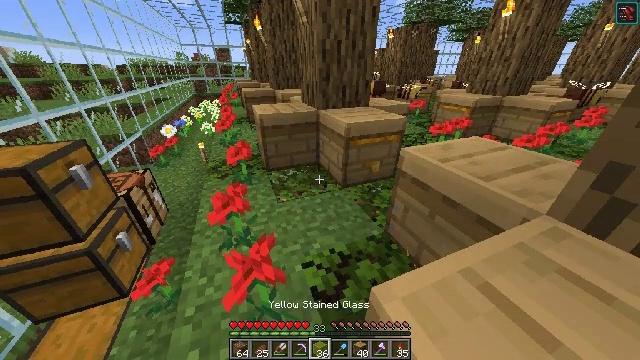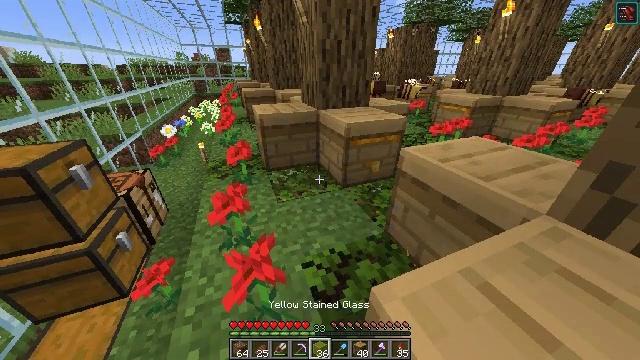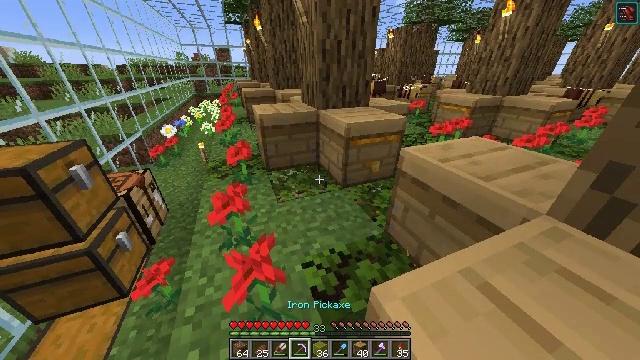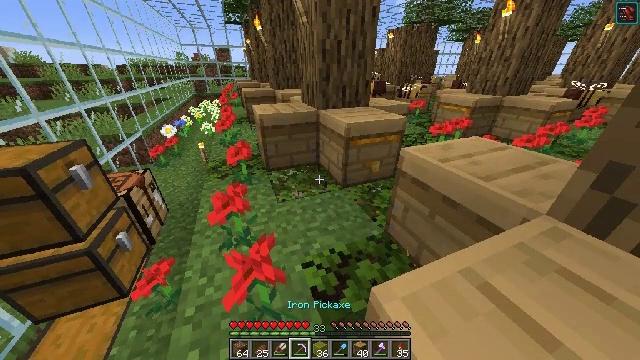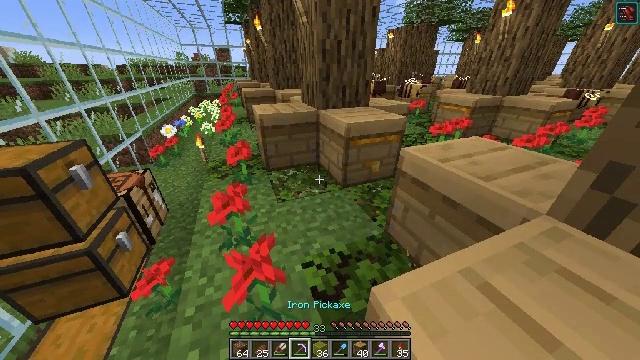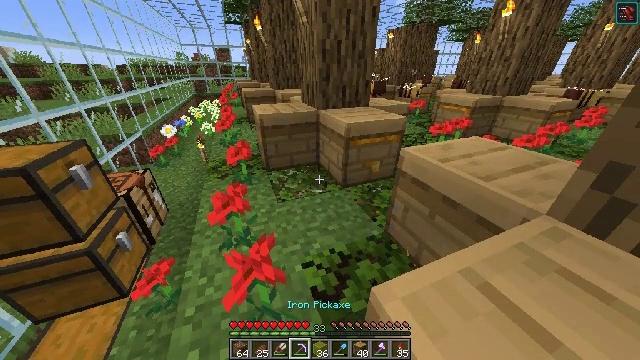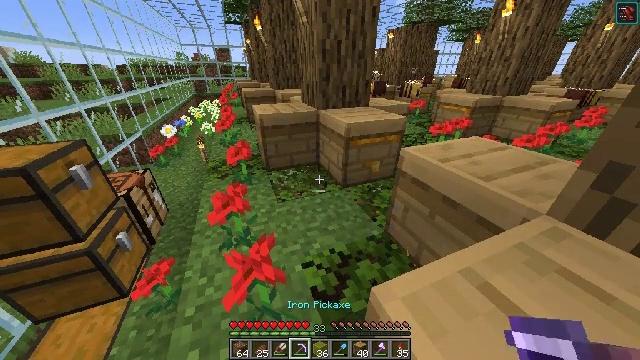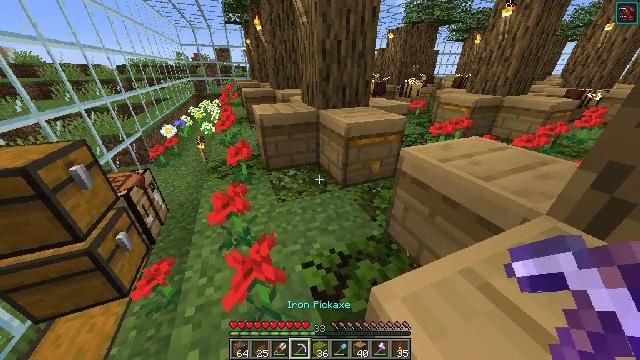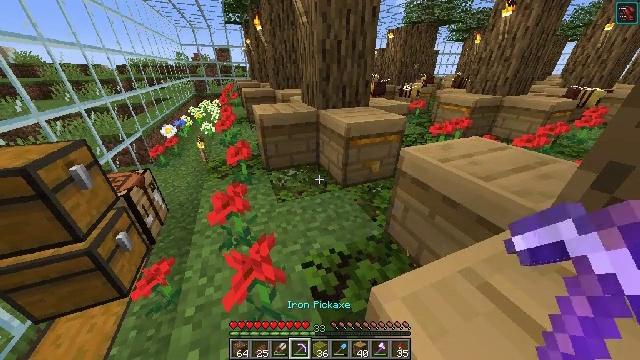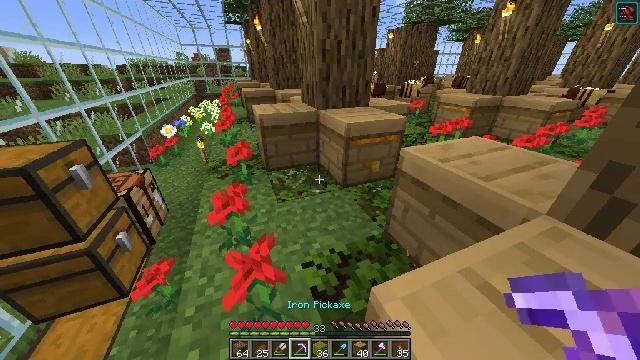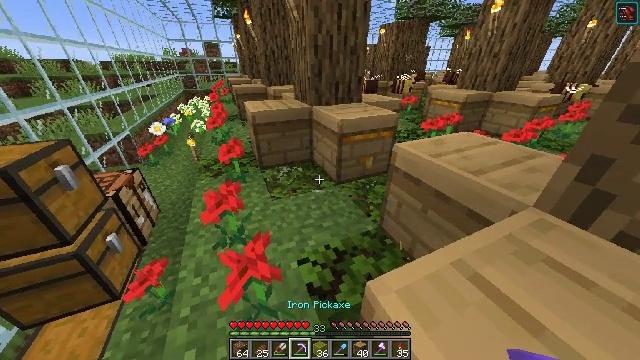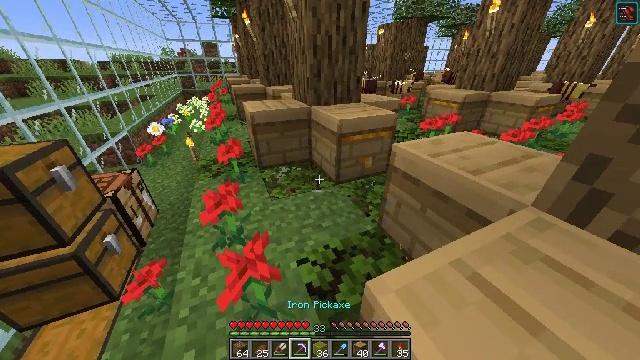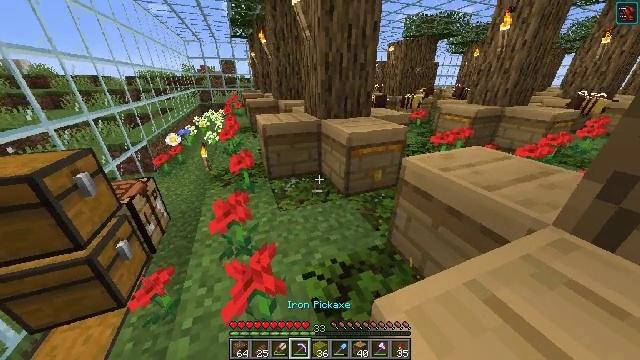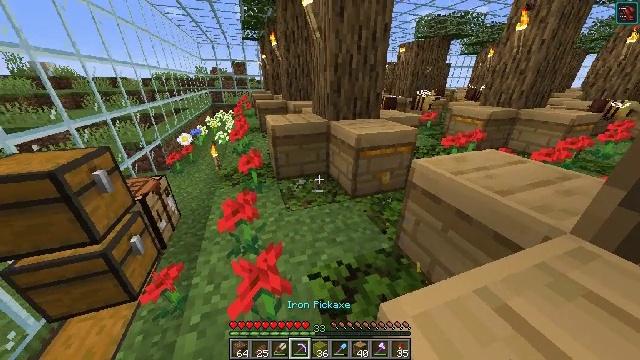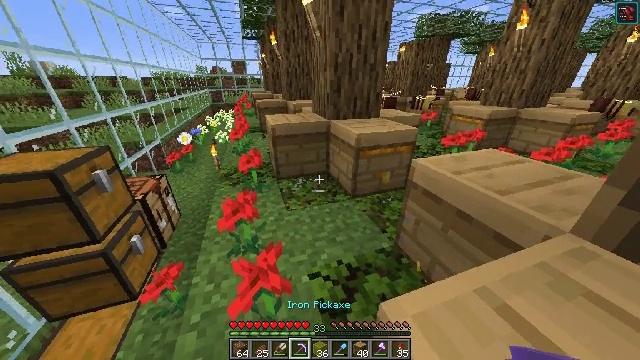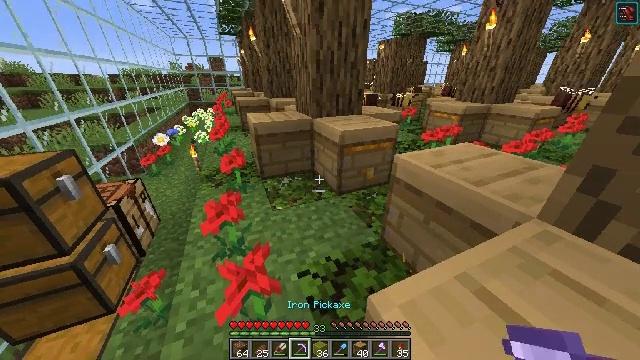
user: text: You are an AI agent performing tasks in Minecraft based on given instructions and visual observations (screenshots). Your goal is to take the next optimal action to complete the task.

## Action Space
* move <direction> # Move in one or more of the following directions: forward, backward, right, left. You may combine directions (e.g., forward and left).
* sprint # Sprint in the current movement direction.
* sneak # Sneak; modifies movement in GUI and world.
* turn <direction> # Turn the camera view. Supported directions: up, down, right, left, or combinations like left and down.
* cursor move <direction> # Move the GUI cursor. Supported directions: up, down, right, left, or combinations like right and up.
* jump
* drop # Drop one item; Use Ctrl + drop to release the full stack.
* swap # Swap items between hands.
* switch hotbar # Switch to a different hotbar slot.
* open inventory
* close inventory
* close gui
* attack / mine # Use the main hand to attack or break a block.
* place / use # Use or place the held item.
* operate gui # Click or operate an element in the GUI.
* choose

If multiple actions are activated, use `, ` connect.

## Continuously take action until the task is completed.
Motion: motion action
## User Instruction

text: Make a honeycomb block with honeycombs on the crafting table.
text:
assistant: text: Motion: attack / mine
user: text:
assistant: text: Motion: attack / mine
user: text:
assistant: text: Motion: attack / mine
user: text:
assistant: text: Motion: attack / mine
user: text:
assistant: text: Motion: attack / mine
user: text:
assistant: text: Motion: attack / mine
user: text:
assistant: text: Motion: attack / mine
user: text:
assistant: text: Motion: attack / mine
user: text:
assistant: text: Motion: attack / mine
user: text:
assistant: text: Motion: turn right, attack / mine
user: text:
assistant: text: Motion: attack / mine
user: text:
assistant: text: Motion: turn left and up, attack / mine
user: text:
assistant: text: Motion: turn left, attack / mine
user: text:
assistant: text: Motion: attack / mine
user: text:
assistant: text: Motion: turn right, attack / mine
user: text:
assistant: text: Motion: turn down, attack / mine
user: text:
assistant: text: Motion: attack / mine
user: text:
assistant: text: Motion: attack / mine
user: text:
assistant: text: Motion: attack / mine
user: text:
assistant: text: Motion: attack / mine
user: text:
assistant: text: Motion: attack / mine
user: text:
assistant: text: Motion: attack / mine
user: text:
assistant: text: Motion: attack / mine
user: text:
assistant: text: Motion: attack / mine
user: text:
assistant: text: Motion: move forward, attack / mine
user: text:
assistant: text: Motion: move forward, turn right, attack / mine
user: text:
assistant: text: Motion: move forward, turn right, attack / mine
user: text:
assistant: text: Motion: move forward, turn right, attack / mine
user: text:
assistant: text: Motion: move forward, turn right, attack / mine
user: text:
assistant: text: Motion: turn right, attack / mine